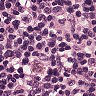
Metastatic tissue present: no